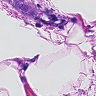
Metastatic tissue present: yes